Question: I've created a force-layout using D3 (see image below). However, it runs very slowly in Firefox, whereas it works perfectly fine in Chrome. I'm debugging it using a local server and browsing at <URL>. It's might be due to the following message in the Firefox console, but accordingly to the comments that's unlikely. Can someone pinpoint the performance issue and give me a hint on how to resolve it?
'''
mutating the [[Prototype]] of an object will cause your code to run very slowly; instead create the object with the correct initial [[Prototype]] value using Object.create
'''
Data and code in zip: <URL>

'''
<!DOCTYPE html>
<meta charset="utf-8">
<style>
.legend {
font-size: 10px;
}
rect {
stroke-width: 2;
}
.node circle {
stroke: white;
stroke-width: 2px;
opacity: 1.0;
}
line {
stroke-width: 4px;
stroke-opacity: 1.0;
//stroke: "black";
}
body {
/* Scaling for different browsers */
-ms-transform: scale(1,1);
-webkit-transform: scale(1,1);
transform: scale(1,1);
}
svg{
position:absolute;
top:50%;
left:0px;
}
</style>
<body>
<script type="text/javascript" src="d3.js"></script>
<script type="text/javascript" src="papaparse.js"></script>
<script type="text/javascript" src="jquery.js"></script>
<script type="text/javascript" src="networkview.js"></script>
</body>
'''
'''
var line_diff = 0.5; // increase from zero if you want space between the call/text lines
var mark_offset = 10; // how many percent of the mark lines in each end are not used for the relationship between incoming/outgoing?
var mark_size = 5; // size of the mark on the line
var legendRectSize = 9; // 18
var legendSpacing = 4; // 4
var recordTypes = [];
var legend;
var text_links_data, call_links_data;
// colors for the different parts of the visualization
recordTypes.push({
text : "call",
color : "#438DCA"
});
recordTypes.push({
text : "text",
color : "#70C05A"
});
recordTypes.push({
text : "balance",
color : "#245A76"
});
// Function for grabbing a specific property from an array
pluck = function (ary, prop) {
return ary.map(function (x) {
return x[prop]
});
}
// Sums an array
sum = function (ary) {
return ary.reduce(function (a, b) {
return a + b
}, 0);
}
maxArray = function (ary) {
return ary.reduce(function (a, b) {
return Math.max(a, b)
}, -Infinity);
}
minArray = function (ary) {
return ary.reduce(function (a, b) {
return Math.min(a, b)
}, Infinity);
}
var data_links;
var data_nodes;
var results = Papa.parse("links.csv", {
header : true,
download : true,
dynamicTyping : true,
delimiter : ",",
skipEmptyLines : true,
complete : function (results) {
data_links = results.data;
dataLoaded();
}
});
var results = Papa.parse("nodes.csv", {
header : true,
download : true,
dynamicTyping : true,
delimiter : ",",
skipEmptyLines : true,
complete : function (results) {
data_nodes = results.data;
data_nodes.forEach(function (d, i) {
d.size = (i == 0)? 200 : 30
d.fill = (d.no_network_info == 1)? "#dfdfdf": "#a8a8a8"
});
dataLoaded();
}
});
function node_radius(d) {
return Math.pow(40.0 * ((d.index == 0) ? 200 : 30), 1 / 3);
}
function node_radius_data(d) {
return Math.pow(40.0 * d.size, 1 / 3);
}
function dataLoaded() {
if (typeof data_nodes === "undefined" || typeof data_links === "undefined") {
//console.log("Still loading")
} else {
CreateVisualizationFromData();
}
}
function isConnectedToOtherThanMain(a) {
var connected = false;
for (i = 1; i < data_nodes.length; i++) {
if (isConnected(a, data_nodes[i]) && a.index != i) {
connected = true;
}
}
return connected;
}
function isConnected(a, b) {
return isConnectedAsTarget(a, b) || isConnectedAsSource(a, b) || a.index == b.index;
}
function isConnectedAsSource(a, b) {
return linkedByIndex[a.index + "," + b.index];
}
function isConnectedAsTarget(a, b) {
return linkedByIndex[b.index + "," + a.index];
}
function isEqual(a, b) {
return a.index == b.index;
}
function tick() {
if (call_links_data.length > 0) {
callLink
.attr("x1", function (d) {
return d.source.x - line_perpendicular_shift(d, 1)[0] + line_radius_shift_to_edge(d, 0)[0];
})
.attr("y1", function (d) {
return d.source.y - line_perpendicular_shift(d, 1)[1] + line_radius_shift_to_edge(d, 0)[1];
})
.attr("x2", function (d) {
return d.target.x - line_perpendicular_shift(d, 1)[0] + line_radius_shift_to_edge(d, 1)[0];
})
.attr("y2", function (d) {
return d.target.y - line_perpendicular_shift(d, 1)[1] + line_radius_shift_to_edge(d, 1)[1];
});
callLink.each(function (d) {
applyGradient(this, "call", d)
});
}
if (text_links_data.length > 0) {
textLink
.attr("x1", function (d) {
return d.source.x - line_perpendicular_shift(d, -1)[0] + line_radius_shift_to_edge(d, 0)[0];
})
.attr("y1", function (d) {
return d.source.y - line_perpendicular_shift(d, -1)[1] + line_radius_shift_to_edge(d, 0)[1];
})
.attr("x2", function (d) {
return d.target.x - line_perpendicular_shift(d, -1)[0] + line_radius_shift_to_edge(d, 1)[0];
})
.attr("y2", function (d) {
return d.target.y - line_perpendicular_shift(d, -1)[1] + line_radius_shift_to_edge(d, 1)[1];
});
textLink.each(function (d) {
applyGradient(this, "text", d)
});
node
.attr("transform", function (d) {
return "translate(" + d.x + "," + d.y + ")";
});
}
if (force.alpha() < 0.05)
drawLegend();
}
function getRandomInt() {
return Math.floor(Math.random() * (100000 - 0));
}
function applyGradient(line, interaction_type, d) {
var self = d3.select(line);
var current_gradient = self.style("stroke")
//current_gradient = current_gradient.substring(4, current_gradient.length - 1);
if (current_gradient.match("http")) {
var parts = current_gradient.split("/");
current_gradient = parts[-1];
} else {
current_gradient = current_gradient.substring(4, current_gradient.length - 1);
}
var new_gradient_id = "line-gradient" + getRandomInt();
var from = d.source.size < d.target.size ? d.source : d.target;
var to = d.source.size < d.target.size ? d.target : d.source;
var mid_offset = 0;
var standardColor = "";
if (interaction_type == "call") {
mid_offset = d.inc_calls / (d.inc_calls + d.out_calls);
standardColor = "#438DCA";
} else {
mid_offset = d.inc_texts / (d.inc_texts + d.out_texts);
standardColor = "#70C05A";
}
/* recordTypes_ID = pluck(recordTypes, 'text');
whichRecordType = recordTypes_ID.indexOf(interaction_type);
standardColor = recordTypes[whichRecordType].color;
*/
mid_offset = mid_offset * 100;
mid_offset = mid_offset * 0.6 + 20; // scale so it doesn't hit the ends
lineLengthCalculation = function (x, y, x0, y0) {
return Math.sqrt((x -= x0) * x + (y -= y0) * y);
};
lineLength = lineLengthCalculation(from.px, from.py, to.px, to.py);
if (lineLength >= 0.1) {
mark_size_percent = (mark_size / lineLength) * 100;
defs.append("linearGradient")
.attr("id", new_gradient_id)
.attr("gradientUnits", "userSpaceOnUse")
.attr("x1", from.px)
.attr("y1", from.py)
.attr("x2", to.px)
.attr("y2", to.py)
.selectAll("stop")
.data([{
offset : "0%",
color : standardColor,
opacity : "1"
}, {
offset : Math.round(mid_offset - mark_size_percent / 2) + "%",
color : standardColor,
opacity : "1"
}, {
offset : Math.round(mid_offset - mark_size_percent / 2) + "%",
color : standardColor,
opacity : "1"
}, {
offset : Math.round(mid_offset - mark_size_percent / 2) + "%",
color : "#245A76",
opacity : "1"
}, {
offset : Math.round(mid_offset + mark_size_percent / 2) + "%",
color : "#245A76",
opacity : "1"
}, {
offset : Math.round(mid_offset + mark_size_percent / 2) + "%",
color : standardColor,
opacity : "1"
}, {
offset : Math.round(mid_offset + mark_size_percent / 2) + "%",
color : standardColor,
opacity : "1"
}, {
offset : "100%",
color : standardColor,
opacity : "1"
}
])
.enter().append("stop")
.attr("offset", function (d) {
return d.offset;
})
.attr("stop-color", function (d) {
return d.color;
})
.attr("stop-opacity", function (d) {
return d.opacity;
});
self.style("stroke", "url(#" + new_gradient_id + ")")
defs.select(current_gradient).remove();
}
}
var linkedByIndex;
var width = $(window).width();
var height = $(window).height();
var svg = d3.select("body").append("svg")
.attr("width", width)
.attr("height", height);
var force;
var callLink;
var textLink;
var link;
var node;
var defs;
var total_interactions = 0;
var max_interactions = 0;
function CreateVisualizationFromData() {
for (i = 0; i < data_links.length; i++) {
total_interactions += data_links[i].inc_calls + data_links[i].out_calls + data_links[i].inc_texts + data_links[i].out_texts;
max_interactions = Math.max(max_interactions, data_links[i].inc_calls + data_links[i].out_calls + data_links[i].inc_texts + data_links[i].out_texts)
}
linkedByIndex = {};
data_links.forEach(function (d) {
linkedByIndex[d.source + "," + d.target] = true;
//linkedByIndex[d.source.index + "," + d.target.index] = true;
});
//console.log(total_interactions);
//console.log(max_interactions);
function chargeForNode(d, i) {
// main node
if (i == 0) {
return -25000;
}
// contains other links
else if (isConnectedToOtherThanMain(d)) {
return -2000;
} else {
return -1200;
}
}
// initial placement of nodes prevents overlaps
central_x = width / 2
central_y = height / 2
data_nodes.forEach(function(d, i) {
if (i != 0) {
connected = isConnectedToOtherThanMain(d);
data_nodes[i].x = connected? central_x + 10000: central_x -10000;
data_nodes[i].y = connected? central_y: central_y;
}
else {data_nodes[i].x = central_x; data_nodes[i].y = central_y;}})
force = d3.layout.force()
.nodes(data_nodes)
.links(data_links)
.charge(function (d, i) {
return chargeForNode(d, i)
})
.friction(0.6) // 0.6
.gravity(0.4) // 0.6
.size([width, height])
.start();
call_links_data = data_links.filter(function(d) {
return (d.inc_calls + d.out_calls > 0)});
text_links_data = data_links.filter(function(d) {
return (d.inc_texts + d.out_texts > 0)});
callLink = svg.selectAll(".call-line")
.data(call_links_data)
.enter().append("line");
textLink = svg.selectAll(".text-line")
.data(text_links_data)
.enter().append("line");
link = svg.selectAll("line");
node = svg.selectAll(".node")
.data(data_nodes)
.enter().append("g")
.attr("class", "node");
defs = svg.append("defs");
node
.append("circle")
.attr("r", node_radius)
.style("fill", function (d) {
return (d.index == 0)? "#ffffff" : d.fill;
})
.style("stroke", function (d) {
return (d.index == 0)? "#8C8C8C" : "#ffffff";
})
svg
.append("marker")
.attr("id", "arrowhead")
.attr("refX", 6 + 7)
.attr("refY", 2)
.attr("markerWidth", 6)
.attr("markerHeight", 4)
.attr("orient", "auto")
.append("path")
.attr("d", "M 0,0 V 4 L6,2 Z");
if (text_links_data.length > 0) {
textLink
.style("stroke-width", function stroke(d) {
return text_width(d)
})
.each(function (d) {
applyGradient(this, "text", d)
});
}
if (call_links_data.length > 0) {
callLink
.style("stroke-width", function stroke(d) {
return call_width(d)
})
.each(function (d) {
applyGradient(this, "call", d)
});
}
force
.on("tick", tick);
}
function drawLegend() {
var node_px = pluck(data_nodes, 'px');
var node_py = pluck(data_nodes, 'py');
var nodeLayoutRight = Math.max(maxArray(node_px));
var nodeLayoutBottom = Math.max(maxArray(node_py));
legend = svg.selectAll('.legend')
.data(recordTypes)
.enter()
.append('g')
.attr('class', 'legend')
.attr('transform', function (d, i) {
var rect_height = legendRectSize + legendSpacing;
var offset = rect_height * (recordTypes.length-1);
var horz = nodeLayoutRight + 15; /* - 2*legendRectSize; */
var vert = nodeLayoutBottom + (i * rect_height) - offset;
return 'translate(' + horz + ',' + vert + ')';
});
legend.append('rect')
.attr('width', legendRectSize)
.attr('height', legendRectSize)
.style('fill', function (d) {
return d.color
})
.style('stroke', function (d) {
return d.color
});
legend.append('text')
.attr('x', legendRectSize + legendSpacing)
.attr('y', legendRectSize - legendSpacing + 3)
.text(function (d) {
return d.text;
})
.style('fill', '#757575');
}
var line_width_factor = 10.0 // width for the widest line
function call_width(d) {
return (d.inc_calls + d.out_calls) / max_interactions * line_width_factor;
}
function text_width(d) {
return (d.inc_texts + d.out_texts) / max_interactions * line_width_factor;
}
function total_width(d) {
return (d.inc_calls + d.out_calls + d.inc_texts + d.out_texts) / max_interactions * line_width_factor + line_diff;
}
function line_perpendicular_shift(d, direction) {
theta = getAngle(d);
theta_perpendicular = theta + (Math.PI / 2) * direction;
lineWidthOfOppositeLine = direction == 1 ? text_width(d) : call_width(d);
shift = lineWidthOfOppositeLine / 2;
delta_x = (shift + line_diff) * Math.cos(theta_perpendicular)
delta_y = (shift + line_diff) * Math.sin(theta_perpendicular)
return [delta_x, delta_y]
}
function line_radius_shift_to_edge(d, which_node) { // which_node = 0 if source, = 1 if target
theta = getAngle(d);
theta = (which_node == 0) ? theta : theta + Math.PI; // reverse angle if target node
radius = (which_node == 0) ? node_radius(d.source) : node_radius(d.target) // d.source and d.target refer directly to the nodes (not indices)
radius -= 2; // add stroke width
delta_x = radius * Math.cos(theta)
delta_y = radius * Math.sin(theta)
return [delta_x, delta_y]
}
function getAngle(d) {
rel_x = d.target.x - d.source.x;
rel_y = d.target.y - d.source.y;
return theta = Math.atan2(rel_y, rel_x);
}
'''
'''
source,target,inc_calls,out_calls,inc_texts,out_texts
0,1,1.0,0.0,1.0,0.0
0,2,0.0,0.0,1.0,3.0
0,3,3.0,9.0,5.0,7.0
0,4,2.0,12.0,9.0,14.0
0,5,5.0,9.0,9.0,13.0
0,6,5.0,17.0,2.0,25.0
0,7,6.0,13.0,7.0,16.0
0,8,7.0,7.0,8.0,8.0
0,9,3.0,10.0,8.0,20.0
0,10,5.0,10.0,6.0,23.0
0,11,8.0,10.0,13.0,15.0
0,12,9.0,18.0,9.0,22.0
0,13,1.0,2.0,2.0,2.0
0,14,11.0,13.0,7.0,15.0
0,15,5.0,18.0,9.0,22.0
0,16,8.0,15.0,13.0,20.0
0,17,4.0,10.0,9.0,26.0
0,18,9.0,18.0,8.0,33.0
0,19,12.0,11.0,4.0,15.0
0,20,4.0,15.0,9.0,25.0
0,21,4.0,17.0,10.0,19.0
0,22,4.0,16.0,12.0,29.0
0,23,6.0,9.0,12.0,20.0
0,24,2.0,2.0,1.0,3.0
0,25,3.0,8.0,10.0,16.0
0,26,3.0,10.0,11.0,22.0
0,27,6.0,14.0,9.0,11.0
0,28,2.0,7.0,8.0,15.0
0,29,2.0,11.0,8.0,15.0
0,30,1.0,8.0,9.0,6.0
0,31,3.0,6.0,7.0,7.0
0,32,4.0,9.0,3.0,12.0
0,33,4.0,4.0,7.0,12.0
0,34,4.0,4.0,5.0,9.0
0,35,2.0,3.0,0.0,7.0
0,36,3.0,7.0,5.0,9.0
0,37,1.0,7.0,5.0,3.0
0,38,1.0,13.0,1.0,2.0
0,39,2.0,7.0,3.0,4.0
0,40,1.0,3.0,2.0,6.0
0,41,0.0,1.0,2.0,1.0
0,42,0.0,0.0,2.0,0.0
0,43,0.0,3.0,1.0,5.0
0,44,0.0,1.0,0.0,2.0
0,45,4.0,1.0,1.0,10.0
0,46,2.0,7.0,3.0,5.0
0,47,5.0,7.0,3.0,5.0
0,48,2.0,5.0,4.0,10.0
0,49,3.0,3.0,5.0,13.0
1,15,10.0,30.0,13.0,37.0
2,8,16.0,9.0,24.0,15.0
2,43,4.0,10.0,9.0,16.0
5,48,3.0,5.0,0.0,4.0
6,37,11.0,25.0,15.0,34.0
8,48,12.0,4.0,7.0,2.0
9,42,25.0,9.0,29.0,15.0
9,45,11.0,3.0,16.0,5.0
12,24,4.0,15.0,13.0,16.0
14,31,18.0,9.0,29.0,12.0
14,33,5.0,10.0,4.0,9.0
15,28,8.0,5.0,16.0,5.0
16,36,14.0,11.0,10.0,19.0
23,38,3.0,11.0,6.0,10.0
26,42,9.0,23.0,17.0,21.0
27,46,12.0,12.0,15.0,21.0
29,39,8.0,15.0,9.0,20.0
29,47,8.0,27.0,19.0,24.0
33,46,6.0,4.0,13.0,13.0
37,43,10.0,12.0,6.0,21.0
'''
'''
no_network_info
0
0
0
1
1
0
0
0
0
0
0
1
0
1
0
0
0
1
0
1
1
0
0
0
0
1
0
0
0
0
1
0
1
0
1
1
0
0
0
0
1
1
0
0
1
0
0
0
0
0
'''
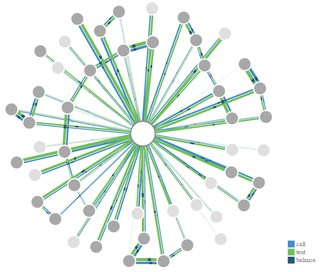
Answer: >
'linearGradient''defs' This was only happening in Firefox because of what it returns
in response to 'getPropertyValue' in it's 'CSSStyleDeclaration'
interface (which is called by d3 in 'selection.style()'). The value
returned is of the form
'"url("http://localhost:88888/index.html#line-gradientXXXXXX") transparent"', compared to '"url(#line-gradientXXXXXX)"' in the other
browsers. Since the 'id' was not properly extracted by the OP,
'linearGradient' tags ear-marked for deletion were not found and not
deleted, causing them to grow in number. The problem is avoided by
using unique indexing, already available in the data, to label the
'linearGradient' tags.
As per my comments above, I managed to solve the Firefox problem by making the following changes:
1. Eliminate redundant calculations in the forEach sections in tick and applyGradient.
2. Using well-formed d3 to manage the defs. It was probably fine how it was, it just took me a while to realise how it was done but, I changed it to standard d3 patterns which will manage updating and changing data properly. This line is particularly sensitive... var new_gradient_id = "line-gradient" + getRandomInt(); this works better... var new_gradient_id = "lg" + interaction_type + d.source.index + d.target.index;
3. Applied standard d3 patterns to managing the callLink and textLink sections in CreateVisualizationFromData. Using these patterns it updates properly and manages changing data.
After making these changes, the speed problems in Firefox disapeared and it is now the same in all three major browsers in terms of speed. It looks better in Chrome though. Some experimenting would be in order to determine exactly which changes are critical, but there was definitely a problem with deleting the 'linearGradient' tags. These were not being properly deleted in FF and massively bloating the DOM. I think this is probably what was causing the problem.
The other changes I made were just stylistic to make it easier for me to understand.
Amended code:
HTML
'''
<!DOCTYPE html>
<meta charset="utf-8">
<style>
/*div {
outline: 1px solid black;*/
}
.legend {
font-size: 10px;
}
rect {
stroke-width: 2;
}
.node circle {
stroke: white;
stroke-width: 2px;
opacity: 1.0;
}
line {
stroke-width: 4px;
stroke-opacity: 1.0;
//stroke: "black";
}
body {
/* Scaling for different browsers */
-ms-transform: scale(1,1);
-webkit-transform: scale(1,1);
transform: scale(1,1);
}
svg{
position:absolute;
top:50%;
left:0px;
}
</style>
<body>
<script src="http://d3js.org/d3.v3.min.js"></script>
<div style="margin: 50px 0 10px 50px; display: inline-block">click to start/stop</div>
<!--<script src="d3/d3 CB.js"></script>-->
<script type="text/javascript" src="jquery.js"></script>
<script type="text/javascript" src="papaparse.js"></script>
<script type="text/javascript" src="networkview CB.js"></script>
</body>
'''
JS
'''
var line_diff = 0.5; // increase from zero if you want space between the call/text lines
var mark_offset = 10; // how many percent of the mark lines in each end are not used for the relationship between incoming/outgoing?
var mark_size = 5; // size of the mark on the line
var legendRectSize = 9; // 18
var legendSpacing = 4; // 4
var recordTypes = [];
var legend;
var text_links_data, call_links_data;
// colors for the different parts of the visualization
recordTypes.push({
text : "call",
color : "#438DCA"
});
recordTypes.push({
text : "text",
color : "#70C05A"
});
recordTypes.push({
text : "balance",
color : "#245A76"
});
// Function for grabbing a specific property from an array
pluck = function (ary, prop) {
return ary.map(function (x) {
return x[prop]
});
}
// Sums an array
sum = function (ary) {
return ary.reduce(function (a, b) {
return a + b
}, 0);
}
maxArray = function (ary) {
return ary.reduce(function (a, b) {
return Math.max(a, b)
}, -Infinity);
}
minArray = function (ary) {
return ary.reduce(function (a, b) {
return Math.min(a, b)
}, Infinity);
}
var data_links;
var data_nodes;
var results = Papa.parse("links.csv", {
header : true,
download : true,
dynamicTyping : true,
delimiter : ",",
skipEmptyLines : true,
complete : function (results) {
data_links = results.data;
for (i = 0; i < data_links.length; i++) {
total_interactions += data_links[i].inc_calls
+ data_links[i].out_calls
+ data_links[i].inc_texts
+ data_links[i].out_texts;
max_interactions = Math.max(max_interactions,
data_links[i].inc_calls
+ data_links[i].out_calls
+ data_links[i].inc_texts
+ data_links[i].out_texts)
}
//console.log(total_interactions);
//console.log(max_interactions);
linkedByIndex = {};
data_links.forEach(function (d) {
linkedByIndex[d.source + "," + d.target] = true;
//linkedByIndex[d.source.index + "," + d.target.index] = true;
});
dataLoaded();
}
});
var results = Papa.parse("nodes.csv", {
header : true,
download : true,
dynamicTyping : true,
delimiter : ",",
skipEmptyLines : true,
complete : function (results) {
data_nodes = results.data;
data_nodes.forEach(function (d, i) {
d.size = (i == 0)? 200 : 30
d.fill = (d.no_network_info == 1)? "#dfdfdf": "#a8a8a8"
});
dataLoaded();
}
});
function node_radius(d) {
return Math.pow(40.0 * ((d.index == 0) ? 200 : 30), 1 / 3);
}
function node_radius_data(d) {
return Math.pow(40.0 * d.size, 1 / 3);
}
function dataLoaded() {
if (typeof data_nodes === "undefined" || typeof data_links === "undefined") {
console.log("Still loading " + (typeof data_nodes === "undefined" ? 'data_links' : 'data_nodes'))
} else {
CreateVisualizationFromData();
}
}
function isConnectedToOtherThanMain(a) {
var connected = false;
for (i = 1; i < data_nodes.length; i++) {
if (isConnected(a, data_nodes[i]) && a.index != i) {
connected = true;
}
}
return connected;
}
function isConnected(a, b) {
return isConnectedAsTarget(a, b) || isConnectedAsSource(a, b) || a.index == b.index;
}
function isConnectedAsSource(a, b) {
return linkedByIndex[a.index + "," + b.index];
}
function isConnectedAsTarget(a, b) {
return linkedByIndex[b.index + "," + a.index];
}
function isEqual(a, b) {
return a.index == b.index;
}
var log = d3.select('body').append('div').attr('id', 'log').style({margin: '50px 0 10px 3px', display: 'inline-block'});
log.update = function (alpha) {
this.text('alpha: ' + d3.format(".3f")(alpha))
}
function tick(e) {
log.update(e.alpha)
if (call_links_data.length > 0) {
callLink
//CB eliminate redundant calculations
.each(function (d) {
d.lpf1 = line_perpendicular_shift(d, 1)
d.lrste = []
d.lrste.push(line_radius_shift_to_edge(d, 0))
d.lrste.push(line_radius_shift_to_edge(d, 1))
})
//CB
.attr("x1", function (d) {
return d.source.x - d.lpf1[0] + d.lrste[0][0];
})
.attr("y1", function (d) {
return d.source.y - d.lpf1[1] + d.lrste[0][1];
})
.attr("x2", function (d) {
return d.target.x - d.lpf1[0] + d.lrste[1][0];
})
.attr("y2", function (d) {
return d.target.y - d.lpf1[1] + d.lrste[1][1];
});
callLink.each(function (d, i) {
applyGradient(this, "call", d, i)
});
}
if (text_links_data.length > 0) {
textLink
//CB
.each(function (d) {
d.lpfNeg1 = line_perpendicular_shift(d, -1);
d.lrste = [];
d.lrste.push(line_radius_shift_to_edge(d, 0));
d.lrste.push(line_radius_shift_to_edge(d, 1));
})
//CB
.attr("x1", function (d) {
return d.source.x - d.lpfNeg1[0] + d.lrste[0][0];
})
.attr("y1", function (d) {
return d.source.y - d.lpfNeg1[1] + d.lrste[0][1];
})
.attr("x2", function (d) {
return d.target.x - d.lpfNeg1[0] + d.lrste[1][0];
})
.attr("y2", function (d) {
return d.target.y - d.lpfNeg1[1] + d.lrste[1][1];
});
textLink.each(function (d, i) {
applyGradient(this, "text", d, i)
});
node
.attr("transform", function (d) {
return "translate(" + d.x + "," + d.y + ")";
});
}
if (force.alpha() < 0.05)
drawLegend();
}
function getRandomInt() {
return Math.floor(Math.random() * (100000 - 0));
}
function applyGradient(line, interaction_type, d, i) {
var self = d3.select(line);
var current_gradient = self.style("stroke");
//current_gradient = current_gradient.substring(4, current_gradient.length - 1);
if (current_gradient.match("http")) {
var parts = current_gradient.split("/");
current_gradient = parts[-1];
} else {
current_gradient = current_gradient.substring(4, current_gradient.length - 1);
}
var new_gradient_id = "lg" + interaction_type + d.source.index + d.target.index; // + getRandomInt();
var from = d.source.size < d.target.size ? d.source : d.target;
var to = d.source.size < d.target.size ? d.target : d.source;
var mid_offset = 0;
var standardColor = "";
if (interaction_type == "call") {
mid_offset = d.inc_calls / (d.inc_calls + d.out_calls);
standardColor = "#438DCA";
} else {
mid_offset = d.inc_texts / (d.inc_texts + d.out_texts);
standardColor = "#70C05A";
}
/* recordTypes_ID = pluck(recordTypes, 'text');
whichRecordType = recordTypes_ID.indexOf(interaction_type);
standardColor = recordTypes[whichRecordType].color;
*/
mid_offset = mid_offset * 100;
mid_offset = mid_offset * 0.6 + 20; // scale so it doesn't hit the ends
lineLengthCalculation = function (x, y, x0, y0) {
return Math.sqrt((x -= x0) * x + (y -= y0) * y);
};
lineLength = lineLengthCalculation(from.px, from.py, to.px, to.py);
if (lineLength >= 0.1) {
var mark_size_percent = (mark_size / lineLength) * 100,
_offsetDiff = Math.round(mid_offset - mark_size_percent / 2) + "%",
_offsetSum = Math.round(mid_offset + mark_size_percent / 2) + "%",
defsUpdate = defs.selectAll("#" + new_gradient_id)
.data([{
x1: from.px,
y1: from.py,
x2: to.px,
y2: to.py
}]),
defsEnter = defsUpdate.enter().append("linearGradient")
.attr("id", new_gradient_id)
.attr("gradientUnits", "userSpaceOnUse"),
defsUpdateEnter = defsUpdate
.attr("x1", function (d) { return d.x1 })
.attr("y1", function (d) { return d.y1 })
.attr("x2", function (d) { return d.x2 })
.attr("y2", function (d) { return d.y2 }),
stopsUpdate = defsUpdateEnter.selectAll("stop")
.data([{
offset: "0%",
color: standardColor,
opacity: "1"
}, {
offset: _offsetDiff,
color: standardColor,
opacity: "1"
}, {
offset: _offsetDiff,
color: standardColor,
opacity: "1"
}, {
offset: _offsetDiff,
color: "#245A76",
opacity: "1"
}, {
offset: _offsetSum,
color: "#245A76",
opacity: "1"
}, {
offset: _offsetSum,
color: standardColor,
opacity: "1"
}, {
offset: _offsetSum,
color: standardColor,
opacity: "1"
}, {
offset: "100%",
color: standardColor,
opacity: "1"
}
]),
stopsEnter = stopsUpdate.enter().append("stop")
stopsUpdateEnter = stopsUpdate
.attr("offset", function (d) {
return d.offset;
})
.attr("stop-color", function (d) {
return d.color;
})
.attr("stop-opacity", function (d) {
return d.opacity;
})
self.style("stroke", "url(#" + new_gradient_id + ")")
//current_gradient && defs.select(current_gradient).remove(); /*CB Edit*/
}
} /*applyGradient*/
var linkedByIndex;
var width = $(window).width();
var height = $(window).height();
var svg = d3.select("body").append("svg")
.attr("width", width)
.attr("height", height);
var force;
var callLink;
var textLink;
var link;
var node;
var defs;
var marker;
var total_interactions = 0;
var max_interactions = 0;
function CreateVisualizationFromData() {
function chargeForNode(d, i) {
// main node
if (i == 0) {
return -25000;
}
// contains other links
else if (isConnectedToOtherThanMain(d)) {
return -2000;
} else {
return -1200;
}
}
// initial placement of nodes prevents overlaps
var xOffset = 10000,
yOffset = -10000,
central_x = width / 2,
central_y = height / 2;
data_nodes.forEach(function(d, i) {
if (i != 0) {
connected = isConnectedToOtherThanMain(d);
data_nodes[i].x = connected ? central_x + xOffset : central_x - xOffset;
data_nodes[i].y = connected ? central_y + yOffset : central_y - yOffset;
}
else {data_nodes[i].x = central_x; data_nodes[i].y = central_y;}})
force = d3.layout.force()
.nodes(data_nodes)
.links(data_links)
.charge(function (d, i) {
return chargeForNode(d, i)
})
.friction(0.6) // 0.6
.gravity(0.4) // 0.6
.size([width, height])
.start() //initialise alpha
.stop();
log.update(force.alpha());
call_links_data = data_links.filter(function(d) {
return (d.inc_calls + d.out_calls > 0)});
text_links_data = data_links.filter(function(d) {
return (d.inc_texts + d.out_texts > 0)});
//UPDATE
callLink = svg.selectAll(".call-line")
.data(call_links_data)
//ENTER
callLink.enter().append("line")
.attr('class', 'call-line');
//EXIT
callLink.exit().remove;
//UPDATE
textLink = svg.selectAll(".text-line")
.data(text_links_data)
//ENTER
textLink.enter().append("line")
.attr('class', 'text-line');
//EXIT
textLink.exit().remove;
//UPDATE
node = svg.selectAll(".node")
.data(data_nodes)
//CB the g elements are not needed because there is only one element
//in each node...
//ENTER
node.enter().append("g")
.attr("class", "node")
.append("circle")
.attr("r", node_radius)
.style("fill", function (d) {
return (d.index == 0) ? "#ffffff" : d.fill;
})
.style("stroke", function (d) {
return (d.index == 0) ? "#8C8C8C" : "#ffffff";
});
//EXIT
node.exit().remove;
defs = !(defs && defs.length) ? svg.append("defs") : defs;
marker = svg.selectAll('marker')
.data([{refX: 6+7, refY: 2, markerWidth: 6, markerHeight: 4}])
.enter().append("marker")
.attr("id", "arrowhead")
.attr("refX", function (d) { return d.refX })
.attr("refY", function (d) { return d.refY })
.attr("markerWidth", function (d) { return d.markerWidth })
.attr("markerHeight", function (d) { return d.markerHeight })
.attr("orient", "auto")
.append("path")
.attr("d", "M 0,0 V 4 L6,2 Z");
if (text_links_data.length > 0) {
//UPDATE + ENTER
textLink
.style("stroke-width", function stroke(d) {
return text_width(d)
})
.each(function (d, i) {
applyGradient(this, "text", d, i)
});
}
if (call_links_data.length > 0) {
//UPDATE + ENTER
callLink
.style("stroke-width", function stroke(d) {
return call_width(d)
})
.each(function (d, i) {
applyGradient(this, "call", d, i)
});
}
force
.on("tick", tick);
}
d3.select(document).on('click', (function () {
var _disp = d3.dispatch('stop_start')
return function (e) {
if (!_disp.on('stop_start') || _disp.on('stop_start') === force.stop) {
if (!_disp.on('stop_start')) {
_disp.on('stop_start', force.start)
} else {
_disp.on('stop_start', function () {
CreateVisualizationFromData();
force.start()
//force.alpha(0.5)
})
}
} else {
_disp.on('stop_start', force.stop)
}
_disp.stop_start()
}
})())
function drawLegend() {
var node_px = pluck(data_nodes, 'px');
var node_py = pluck(data_nodes, 'py');
var nodeLayoutRight = Math.max(maxArray(node_px));
var nodeLayoutBottom = Math.max(maxArray(node_py));
legend = svg.selectAll('.legend')
.data(recordTypes)
.enter()
.append('g')
.attr('class', 'legend')
.attr('transform', function (d, i) {
var rect_height = legendRectSize + legendSpacing;
var offset = rect_height * (recordTypes.length-1);
var horz = nodeLayoutRight + 15; /* - 2*legendRectSize; */
var vert = nodeLayoutBottom + (i * rect_height) - offset;
return 'translate(' + horz + ',' + vert + ')';
});
legend.append('rect')
.attr('width', legendRectSize)
.attr('height', legendRectSize)
.style('fill', function (d) {
return d.color
})
.style('stroke', function (d) {
return d.color
});
legend.append('text')
.attr('x', legendRectSize + legendSpacing)
.attr('y', legendRectSize - legendSpacing + 3)
.text(function (d) {
return d.text;
})
.style('fill', '#757575');
}
var line_width_factor = 10.0 // width for the widest line
function call_width(d) {
return (d.inc_calls + d.out_calls) / max_interactions * line_width_factor;
}
function text_width(d) {
return (d.inc_texts + d.out_texts) / max_interactions * line_width_factor;
}
function total_width(d) {
return (d.inc_calls + d.out_calls + d.inc_texts + d.out_texts) / max_interactions * line_width_factor + line_diff;
}
function line_perpendicular_shift(d, direction) {
theta = getAngle(d);
theta_perpendicular = theta + (Math.PI / 2) * direction;
lineWidthOfOppositeLine = direction == 1 ? text_width(d) : call_width(d);
shift = lineWidthOfOppositeLine / 2;
delta_x = (shift + line_diff) * Math.cos(theta_perpendicular)
delta_y = (shift + line_diff) * Math.sin(theta_perpendicular)
return [delta_x, delta_y]
}
function line_radius_shift_to_edge(d, which_node) { // which_node = 0 if source, = 1 if target
theta = getAngle(d);
theta = (which_node == 0) ? theta : theta + Math.PI; // reverse angle if target node
radius = (which_node == 0) ? node_radius(d.source) : node_radius(d.target) // d.source and d.target refer directly to the nodes (not indices)
radius -= 2; // add stroke width
delta_x = radius * Math.cos(theta)
delta_y = radius * Math.sin(theta)
return [delta_x, delta_y]
}
function getAngle(d) {
rel_x = d.target.x - d.source.x;
rel_y = d.target.y - d.source.y;
return theta = Math.atan2(rel_y, rel_x);
}
'''